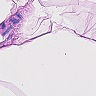
Metastatic tissue present: no